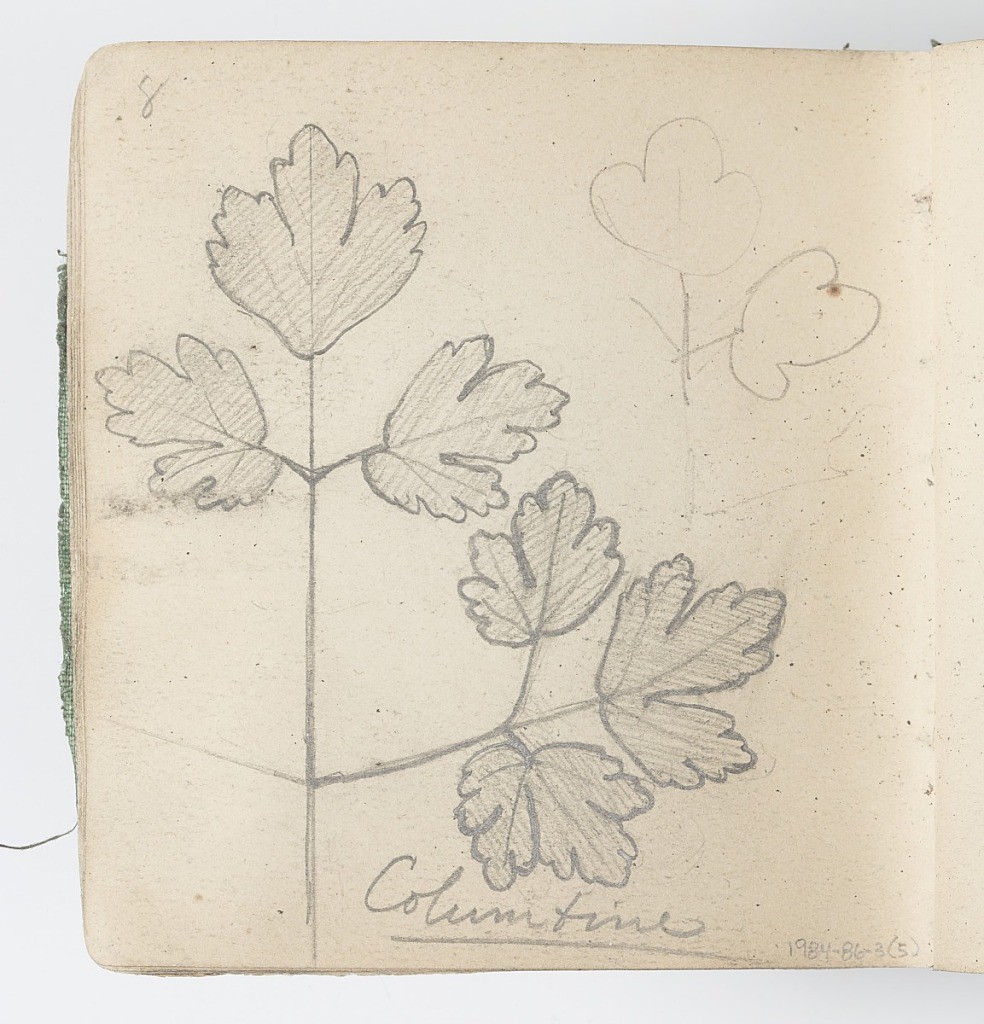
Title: Sketchbook Page: Columbine
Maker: Kenyon Cox, American, 1856–1919
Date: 1874
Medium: Graphite on paper
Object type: Sketchbook folio
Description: Sketch of leaves with lacey edges. Abstracted outline, upper right.